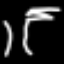
Label: palm tree